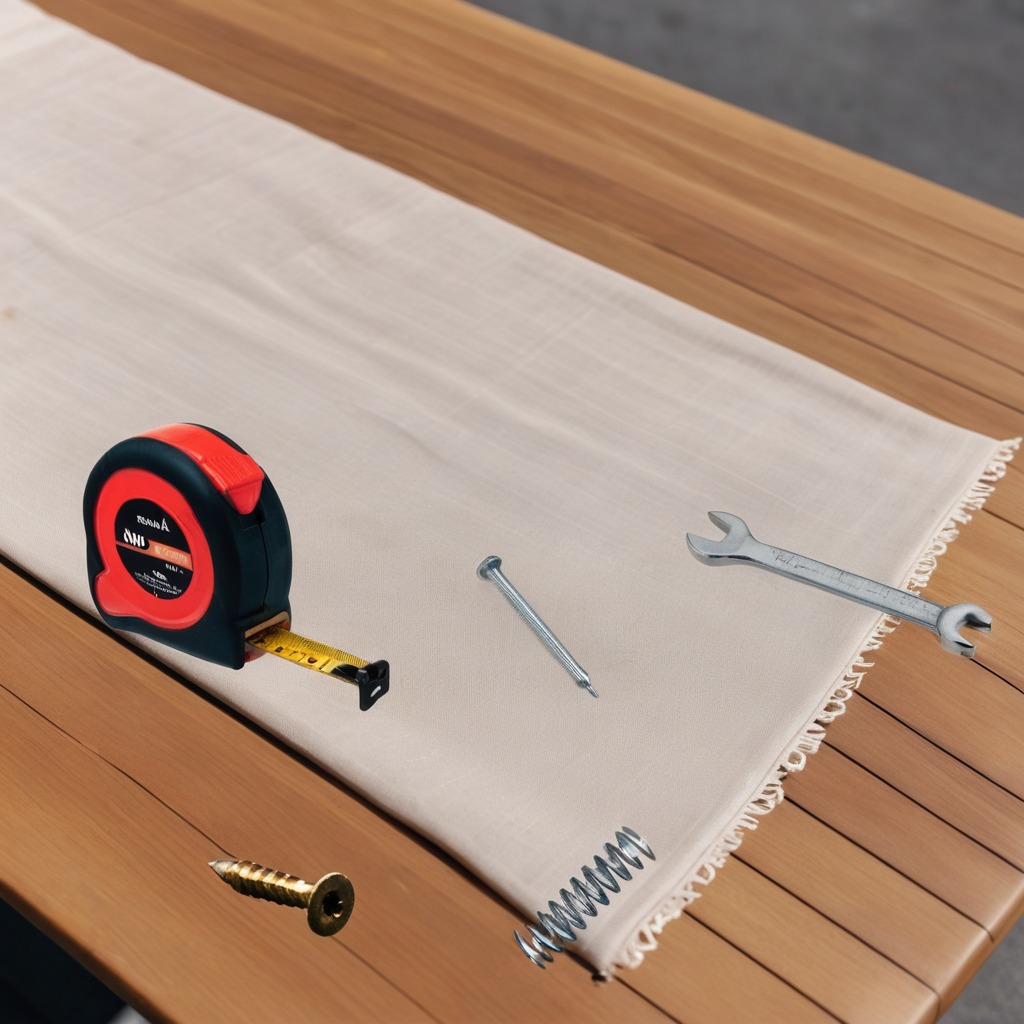
A measuring tape, a metal machine screw, an iron nail, a coiled metal spring, and a wrench are lying on the wooden table.